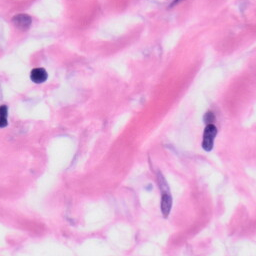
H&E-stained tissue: Skin